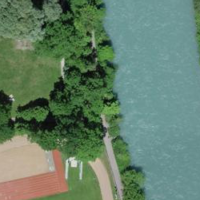
EUNIS habitat code: 53
Species observed at this site:
Circaea lutetiana
Prunus spinosa